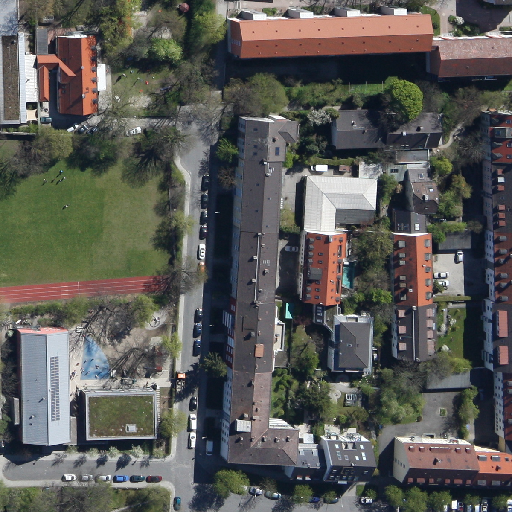
Referring expression: vehicle in the parking area